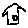
Label: house